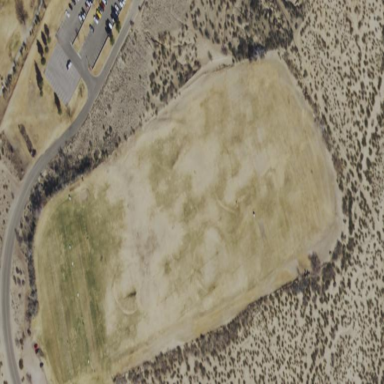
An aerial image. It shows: Driving range for golf on grass.